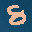
Label: 8